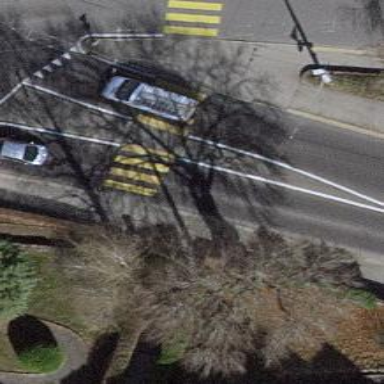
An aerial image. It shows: Asphalt road classified as primary highway. The road has trolley wire for trolley buses.